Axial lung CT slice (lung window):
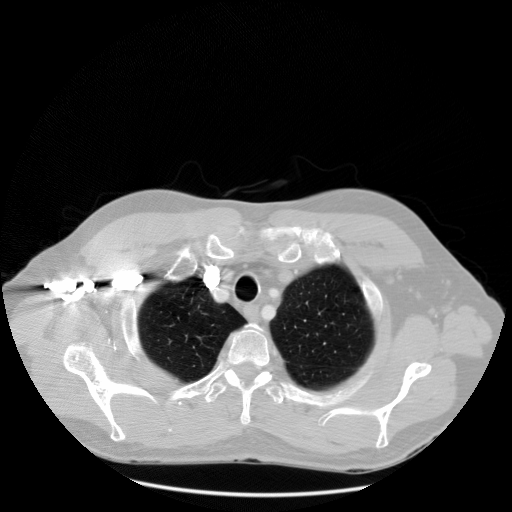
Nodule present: no